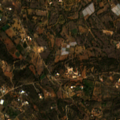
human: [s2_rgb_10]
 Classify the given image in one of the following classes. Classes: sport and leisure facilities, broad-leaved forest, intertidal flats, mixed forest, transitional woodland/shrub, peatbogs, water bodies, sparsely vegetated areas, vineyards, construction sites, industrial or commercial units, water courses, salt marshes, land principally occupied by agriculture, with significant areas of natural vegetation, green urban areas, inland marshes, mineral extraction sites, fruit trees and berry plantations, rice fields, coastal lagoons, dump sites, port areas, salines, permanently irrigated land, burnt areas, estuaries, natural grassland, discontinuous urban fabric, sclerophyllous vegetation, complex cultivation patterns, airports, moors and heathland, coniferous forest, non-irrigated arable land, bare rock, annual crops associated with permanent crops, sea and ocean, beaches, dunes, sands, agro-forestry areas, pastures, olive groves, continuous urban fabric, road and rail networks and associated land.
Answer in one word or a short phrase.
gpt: fruit trees and berry plantations, olive groves, complex cultivation patterns, land principally occupied by agriculture, with significant areas of natural vegetation